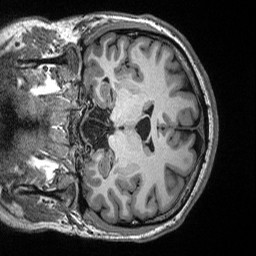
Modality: T1w
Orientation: coronal
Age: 28
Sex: male